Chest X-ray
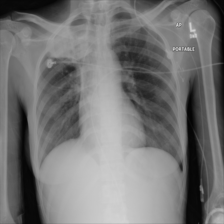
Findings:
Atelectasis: negative
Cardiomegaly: negative
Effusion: negative
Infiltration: negative
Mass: negative
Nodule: negative
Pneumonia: negative
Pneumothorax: negative
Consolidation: positive
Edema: negative
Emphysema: negative
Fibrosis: negative
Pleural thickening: negative
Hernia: negative